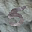
Label: 5